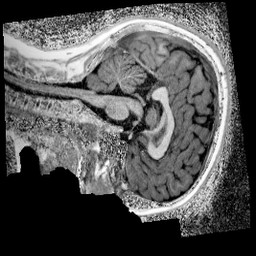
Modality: UNIT1_denoised
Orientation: sagittal
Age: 11
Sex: male
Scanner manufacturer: siemens
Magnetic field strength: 3 T
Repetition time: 4 s
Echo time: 0.00299 s